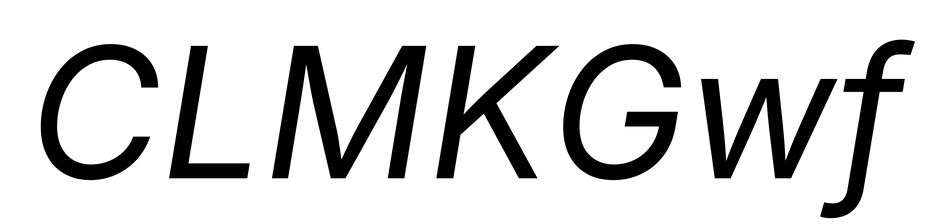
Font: Inter-Italic_Italic